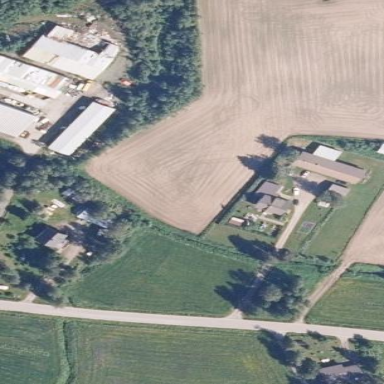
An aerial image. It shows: Farmyard area.